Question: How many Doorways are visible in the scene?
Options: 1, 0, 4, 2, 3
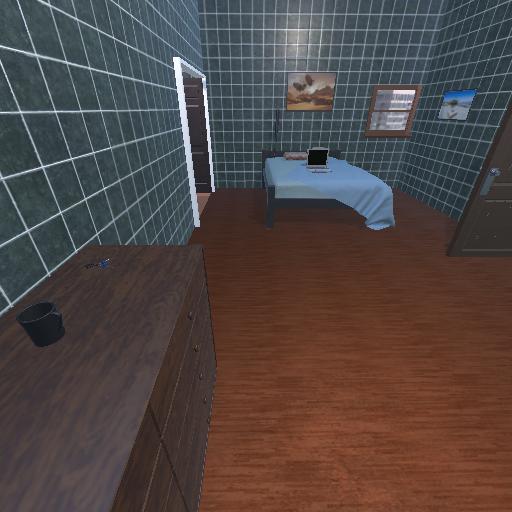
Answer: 1